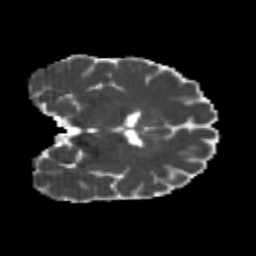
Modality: MD
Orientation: coronal
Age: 21
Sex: male
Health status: healthy
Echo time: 0.074 s